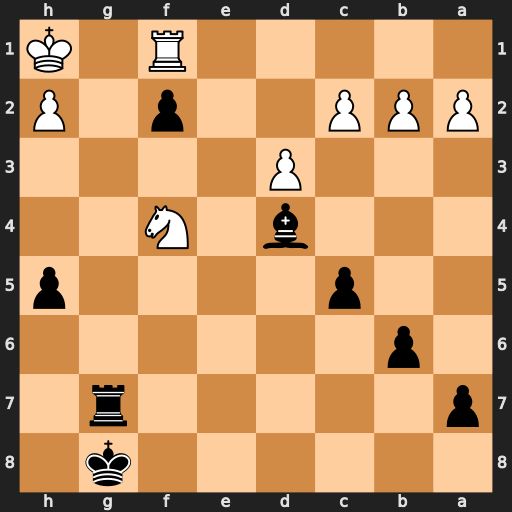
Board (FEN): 6k1/p5r1/1p6/2p4p/3b1N2/3P4/PPP2p1P/5R1K
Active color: b
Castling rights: -
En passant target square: -
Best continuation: Rg1+ Rxg1+ fxg1=Q#